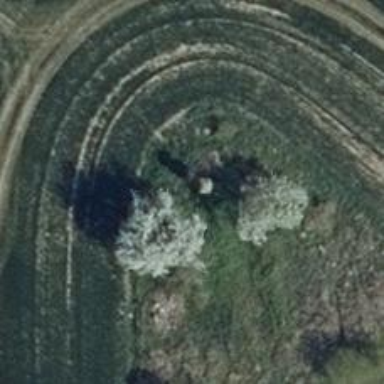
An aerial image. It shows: Hunting stand.